五年级 · 度量几何学
今年 133 个“阳小驿”服务驿站出现在汉阳街头巷尾，为户外工作者提供“7 $+\mathrm{N}$ ”特色服务。彰显汉阳的城市温度。近期驿站开展志愿者积分兄换礼品活动, 有一种长方体礼盒, 长 20 厘米, 宽 15 厘米,高 8 厘米, 如果用彩带按如下方式捆扎礼盒（打结处彩带长 30 厘米）, 那么捆扎一个这样的礼盒至少要用多长的彩带?

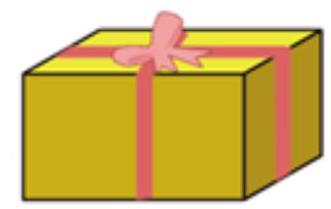
答案: 解132 厘米

【分析】如果用彩带把这个礼盒捆扎起来, 需要 2 条长、 2 条宽、 4 条高的长度和, 再加上打结处的长度, 由此列式解答。

【详解】 $2 \times 20+2 \times 15+4 \times 8+30$

$=40+30+32+30$

$=70+32+30$

$=102+30$

$=132$ (厘米)

答: 至少要用 132 厘米。

【点睛】解答此题的关键是明确丝带的长度是哪些棱的长度和, 然后再进一步解答即可。